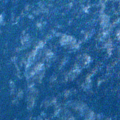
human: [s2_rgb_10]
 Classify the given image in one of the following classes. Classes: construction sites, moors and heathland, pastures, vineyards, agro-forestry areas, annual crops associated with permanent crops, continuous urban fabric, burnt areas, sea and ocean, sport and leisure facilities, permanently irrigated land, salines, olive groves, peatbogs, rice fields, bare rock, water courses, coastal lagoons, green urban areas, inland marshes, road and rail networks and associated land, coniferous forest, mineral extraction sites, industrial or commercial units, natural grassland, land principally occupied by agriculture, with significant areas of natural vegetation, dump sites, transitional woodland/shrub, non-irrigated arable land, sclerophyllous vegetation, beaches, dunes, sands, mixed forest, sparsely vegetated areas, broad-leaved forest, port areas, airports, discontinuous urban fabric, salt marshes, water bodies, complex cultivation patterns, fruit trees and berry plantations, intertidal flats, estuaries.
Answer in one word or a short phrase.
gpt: sea and ocean